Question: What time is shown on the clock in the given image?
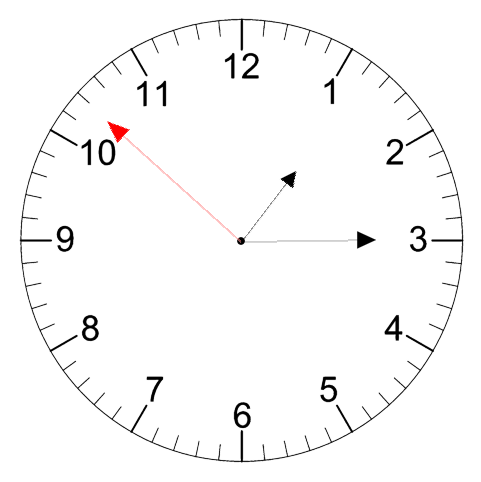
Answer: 01:14:52